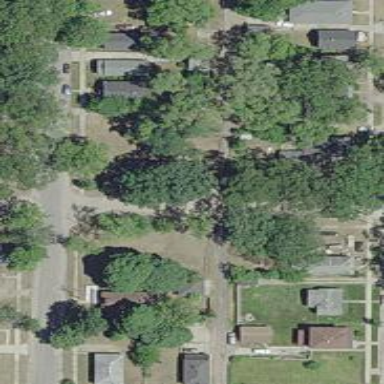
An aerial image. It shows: Alley classified as service road.